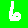
Digit: 6